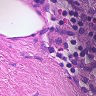
Metastatic tissue present: no